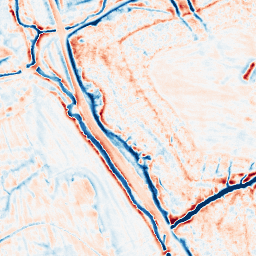
Category: edge_preserving
Decomposition family: bilateral
Decomposition parameters: d: 15
sigma_color: 25
sigma_space: 100
Upsampling method: bicubic
Upsampling parameters: scale: 2
Upsampling scale: 2